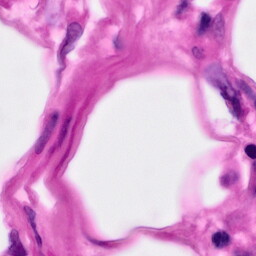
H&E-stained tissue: Pancreatic